Chest X-ray. View position: AP
Patient age: 15
Patient sex: M
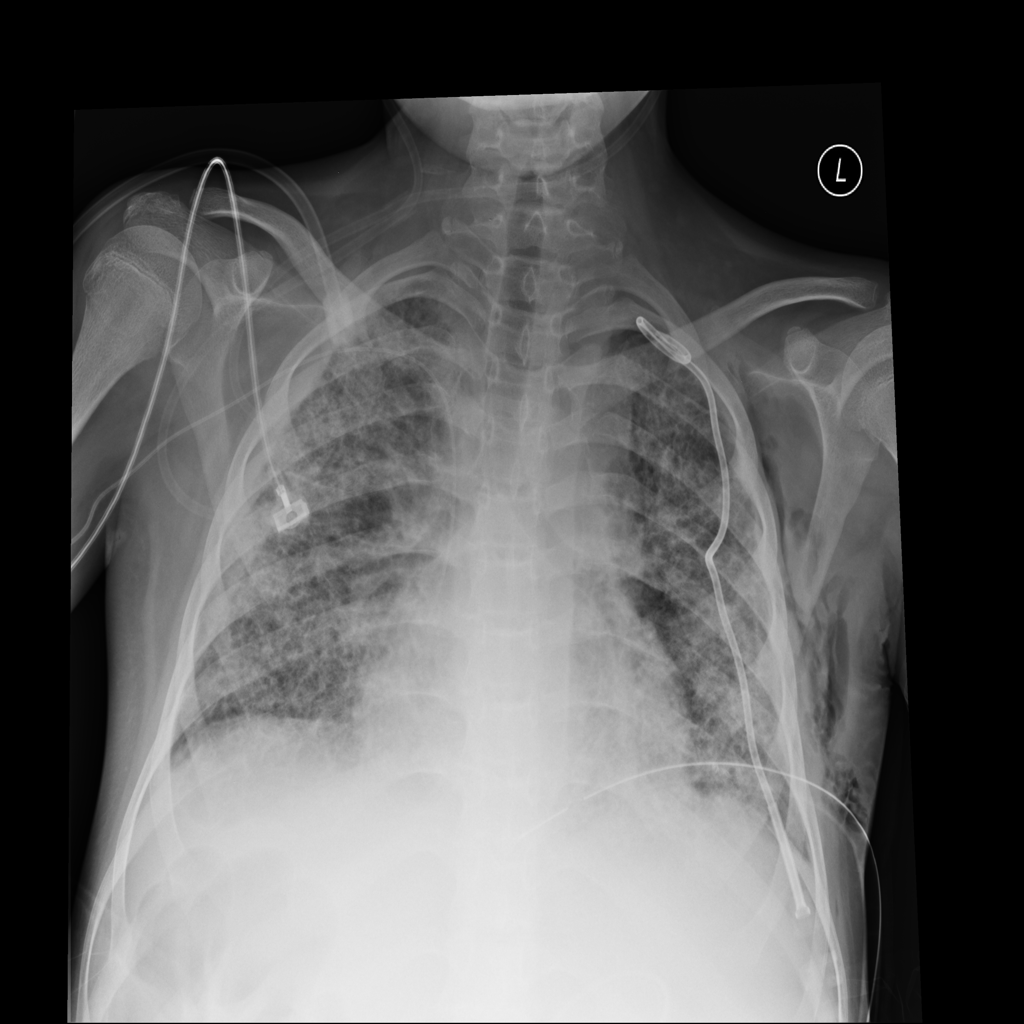
Finding: Pneumothorax